Question: I am writing documentation for my ruby gem using <URL>. In my gem, I have some code which follows this common ruby pattern where a module is included in a class, and that module not only adds instance methods but it also adds class methods:
'''
module Moo
def self.included(klass)
klass.extend ClassMethods
end
module ClassMethods
def hello
puts "hello"
end
end
end
class Foo
include Moo
end
Foo.hello # => class method runs, printing "hello"
'''
By default, YARD will generate documentation for the Foo class that looks like this:

I think this documentation is because it does not tell the user that the 'Foo.hello' method is available. To learn about 'hello', the user has to click on 'Moo' and then click on 'ClassMethods'.
It would be great to have a list of all the class and instance methods of 'Foo' on one page. How can I make that happen? Do I need to change the code, or is there a tag I can add to give YARD a hint about 'ClassMethods'?
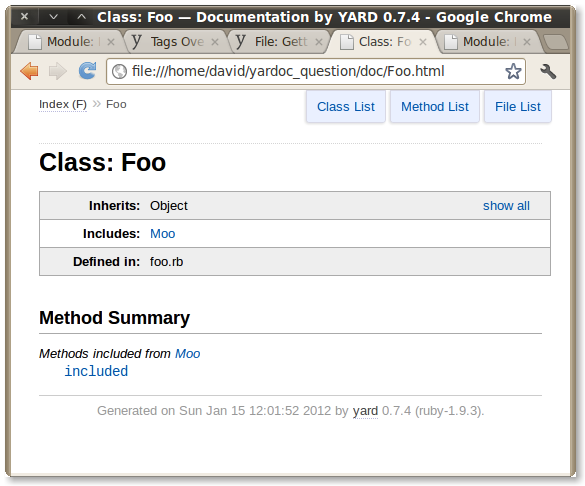
Answer: Since v0.8.0 you can use the <URL> directive:
'''
class Foo
include Moo
# @!parse extend Moo::ClassMethods
end
'''